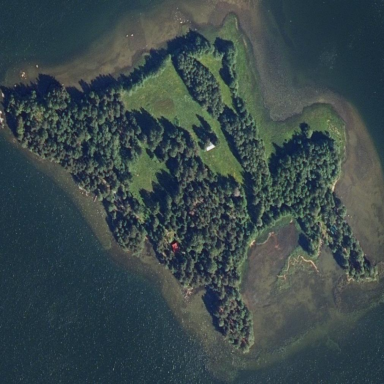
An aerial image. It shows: Island.